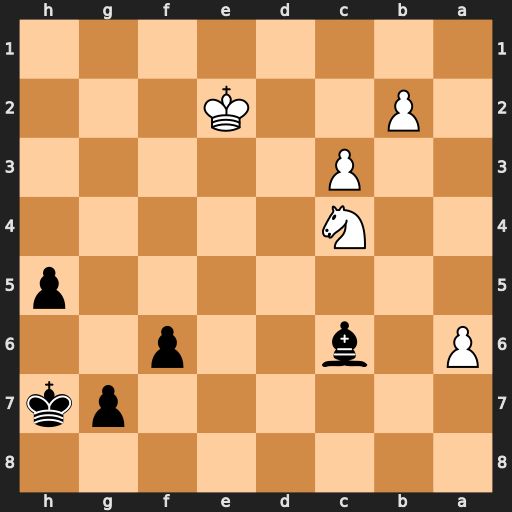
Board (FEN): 8/6pk/P1b2p2/7p/2N5/2P5/1P2K3/8
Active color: b
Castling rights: -
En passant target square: -
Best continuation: Bb5 a7 Bxc4+ Ke3 Bd5